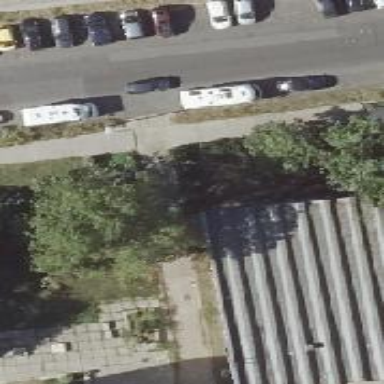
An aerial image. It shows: Concrete sidewalk.